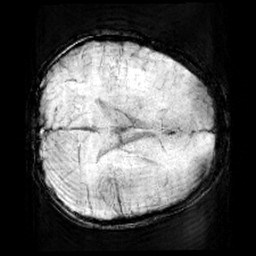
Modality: minIP
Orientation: axial
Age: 9
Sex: female
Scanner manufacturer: siemens
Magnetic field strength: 3 T
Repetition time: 0.027 s
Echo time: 0.02 s